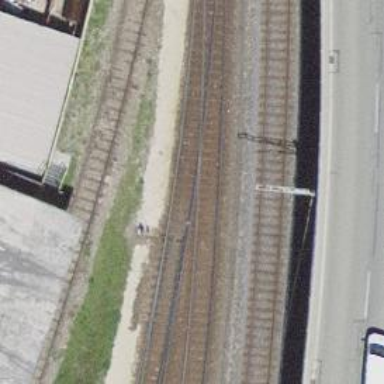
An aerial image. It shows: Single railway spur track.